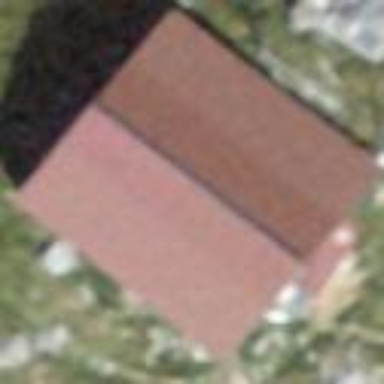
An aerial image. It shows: Hut.